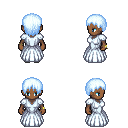
a pixel art fantasy rpg character, female body template, human, dark skin, underdress, magenta pants, white cyan plain hairstyle, bracelets, white slippers, four views (front, back, left, right), 2x2 character sprite sheet, small pixel art, hard edges, no anti-aliasing